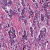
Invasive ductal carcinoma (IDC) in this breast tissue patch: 1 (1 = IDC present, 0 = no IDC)